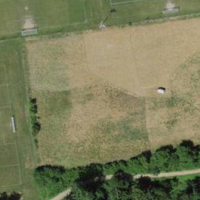
EUNIS habitat code: 53
Species observed at this site:
Cornus sanguinea
Veronica chamaedrys
Sitta europaea